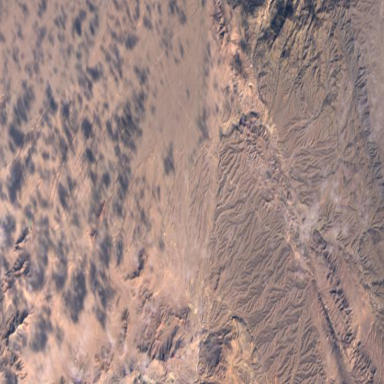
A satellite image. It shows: Scenic view captured in the desert.